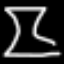
Label: hourglass